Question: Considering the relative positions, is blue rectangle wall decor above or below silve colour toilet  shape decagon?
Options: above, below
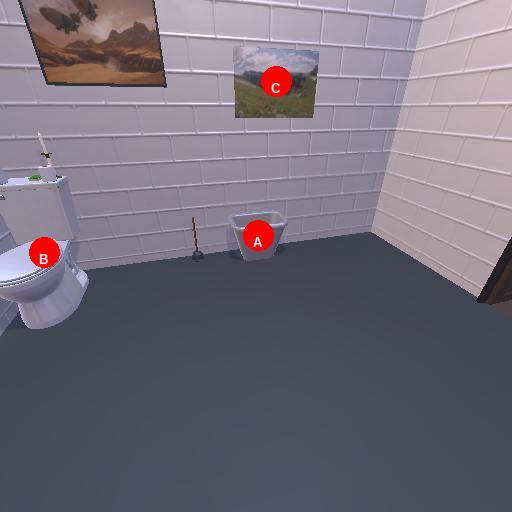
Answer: above